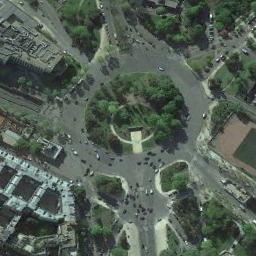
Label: roundabout